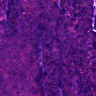
Metastatic tissue present: no